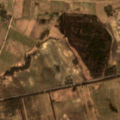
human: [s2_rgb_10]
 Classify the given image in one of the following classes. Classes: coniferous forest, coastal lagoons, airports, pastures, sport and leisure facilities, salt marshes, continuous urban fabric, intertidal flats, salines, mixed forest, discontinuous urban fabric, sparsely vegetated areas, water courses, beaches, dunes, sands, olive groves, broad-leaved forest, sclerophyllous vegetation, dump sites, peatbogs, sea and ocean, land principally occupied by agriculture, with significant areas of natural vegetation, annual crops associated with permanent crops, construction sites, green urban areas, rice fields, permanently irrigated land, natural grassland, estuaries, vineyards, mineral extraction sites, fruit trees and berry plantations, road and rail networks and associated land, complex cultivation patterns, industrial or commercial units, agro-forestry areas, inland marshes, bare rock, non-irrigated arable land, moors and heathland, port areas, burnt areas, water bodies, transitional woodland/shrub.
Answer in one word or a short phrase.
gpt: non-irrigated arable land, complex cultivation patterns, mixed forest